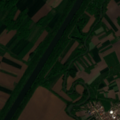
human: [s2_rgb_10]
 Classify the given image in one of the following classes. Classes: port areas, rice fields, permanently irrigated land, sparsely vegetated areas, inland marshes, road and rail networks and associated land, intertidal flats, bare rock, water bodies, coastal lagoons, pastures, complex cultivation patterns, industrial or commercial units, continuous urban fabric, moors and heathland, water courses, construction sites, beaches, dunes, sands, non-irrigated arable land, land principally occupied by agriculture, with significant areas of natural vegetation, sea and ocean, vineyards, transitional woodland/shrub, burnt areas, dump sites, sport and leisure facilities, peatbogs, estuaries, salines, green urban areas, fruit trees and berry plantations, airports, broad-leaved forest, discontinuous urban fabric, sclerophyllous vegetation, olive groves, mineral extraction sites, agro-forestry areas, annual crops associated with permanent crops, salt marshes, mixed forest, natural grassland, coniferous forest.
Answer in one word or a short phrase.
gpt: discontinuous urban fabric, non-irrigated arable land, land principally occupied by agriculture, with significant areas of natural vegetation, transitional woodland/shrub, water courses